Question: What time?
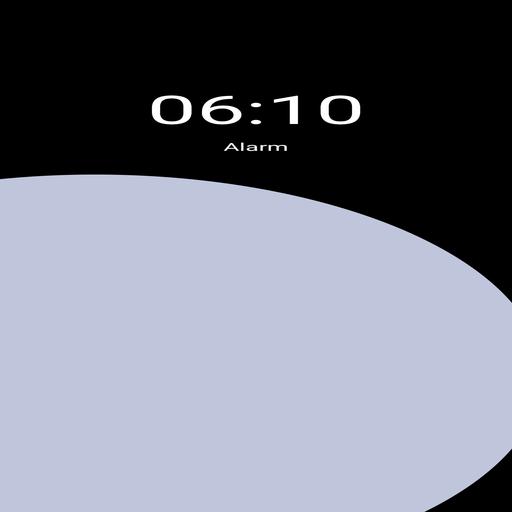
Answer: 06:10 alarm